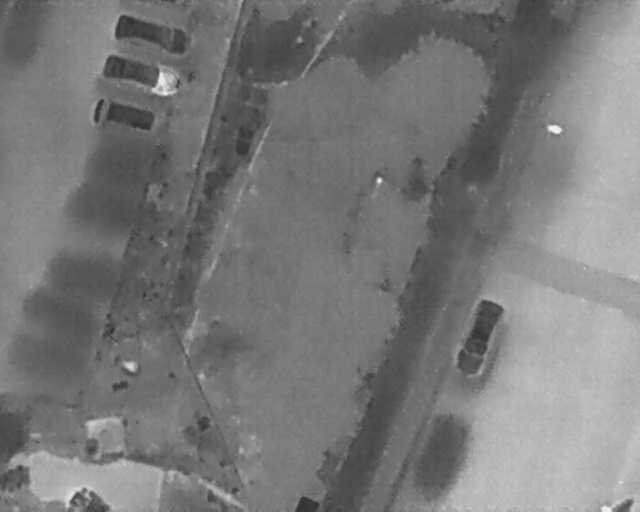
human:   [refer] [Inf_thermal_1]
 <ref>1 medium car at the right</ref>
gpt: <box>[[68, 62, 81, 68, 19]]</box>